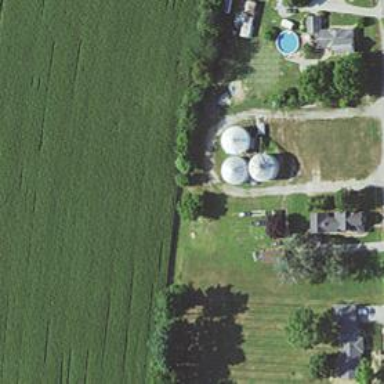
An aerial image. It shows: Silo.